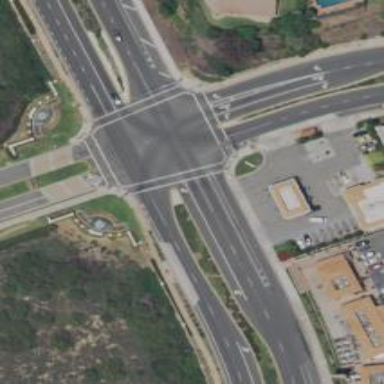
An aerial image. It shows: Solid stop line on the road marking.